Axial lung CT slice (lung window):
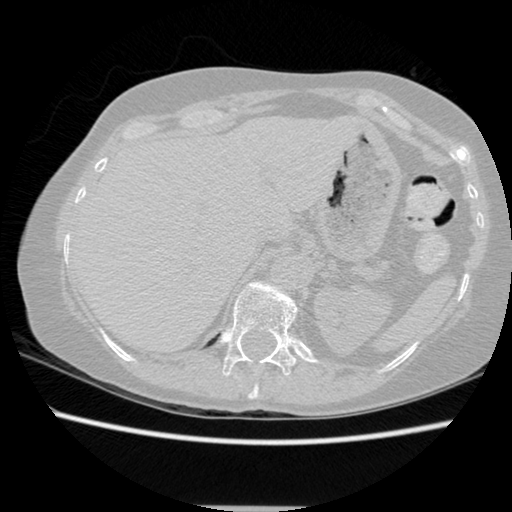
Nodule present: no